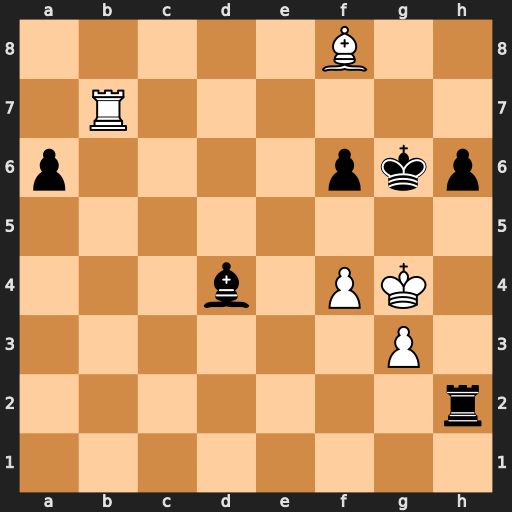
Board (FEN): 5B2/1R6/p4pkp/8/3b1PK1/6P1/7r/8
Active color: w
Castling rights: -
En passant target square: -
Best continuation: f5#